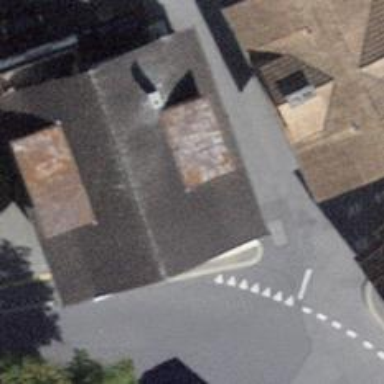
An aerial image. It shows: Furniture shop.